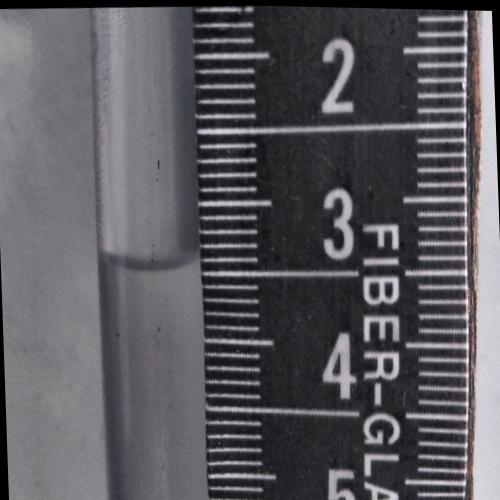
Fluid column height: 3.4 cm